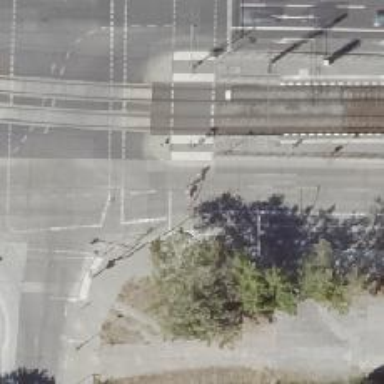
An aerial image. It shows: Crossing with traffic signals.